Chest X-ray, AP view. Patient: 65 years old, sex M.
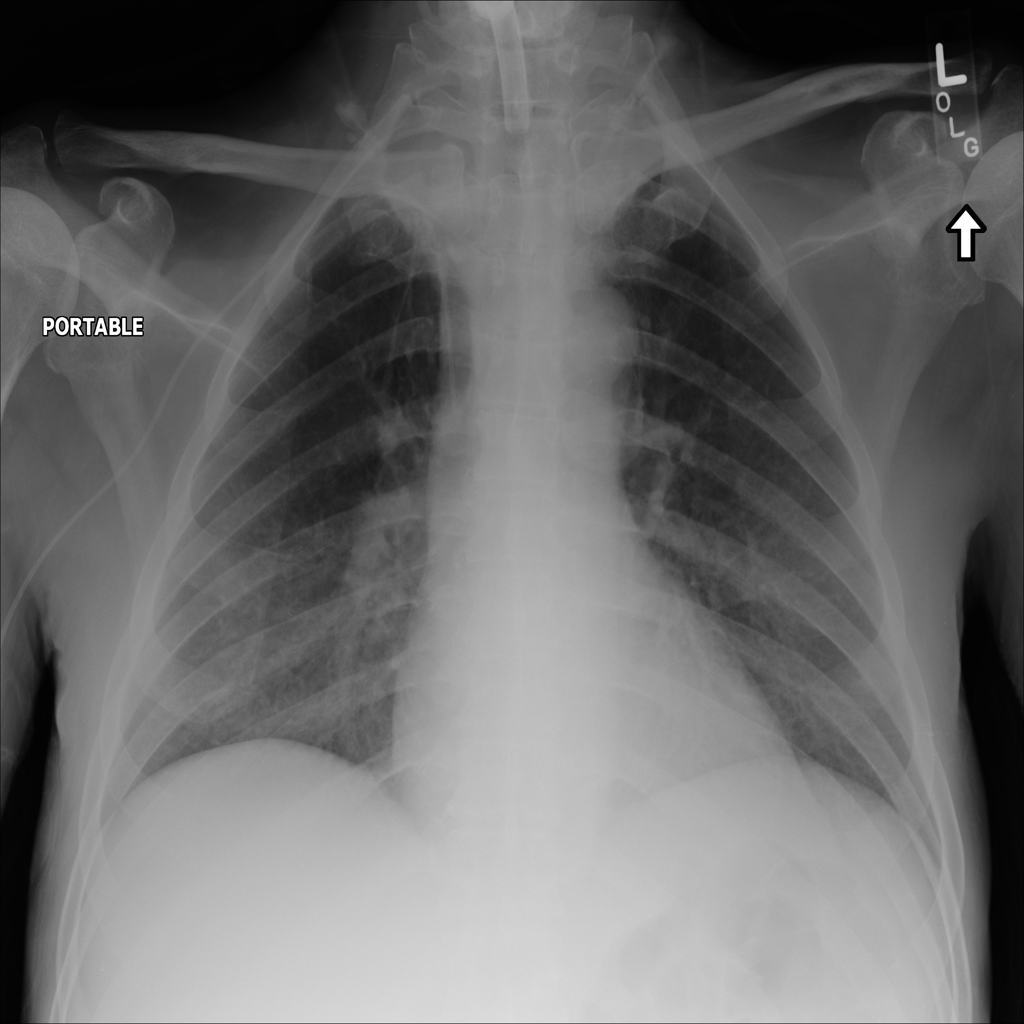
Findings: No Finding